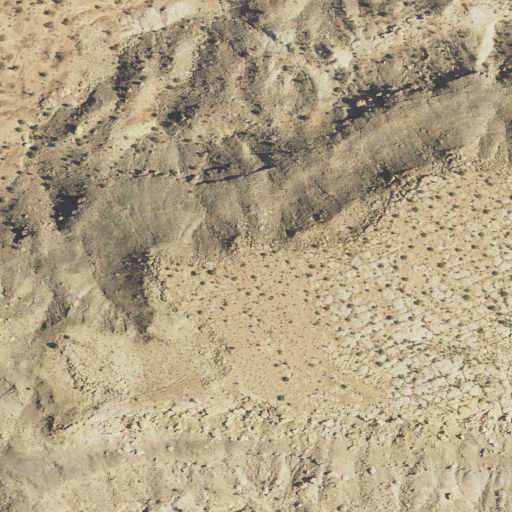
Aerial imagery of mountain in Utah named Flat Mesa containing only shrub